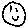
Label: smiley face